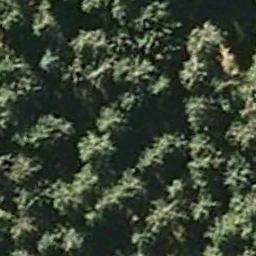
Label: forest